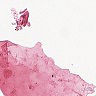
Metastatic tissue present: no